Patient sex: M
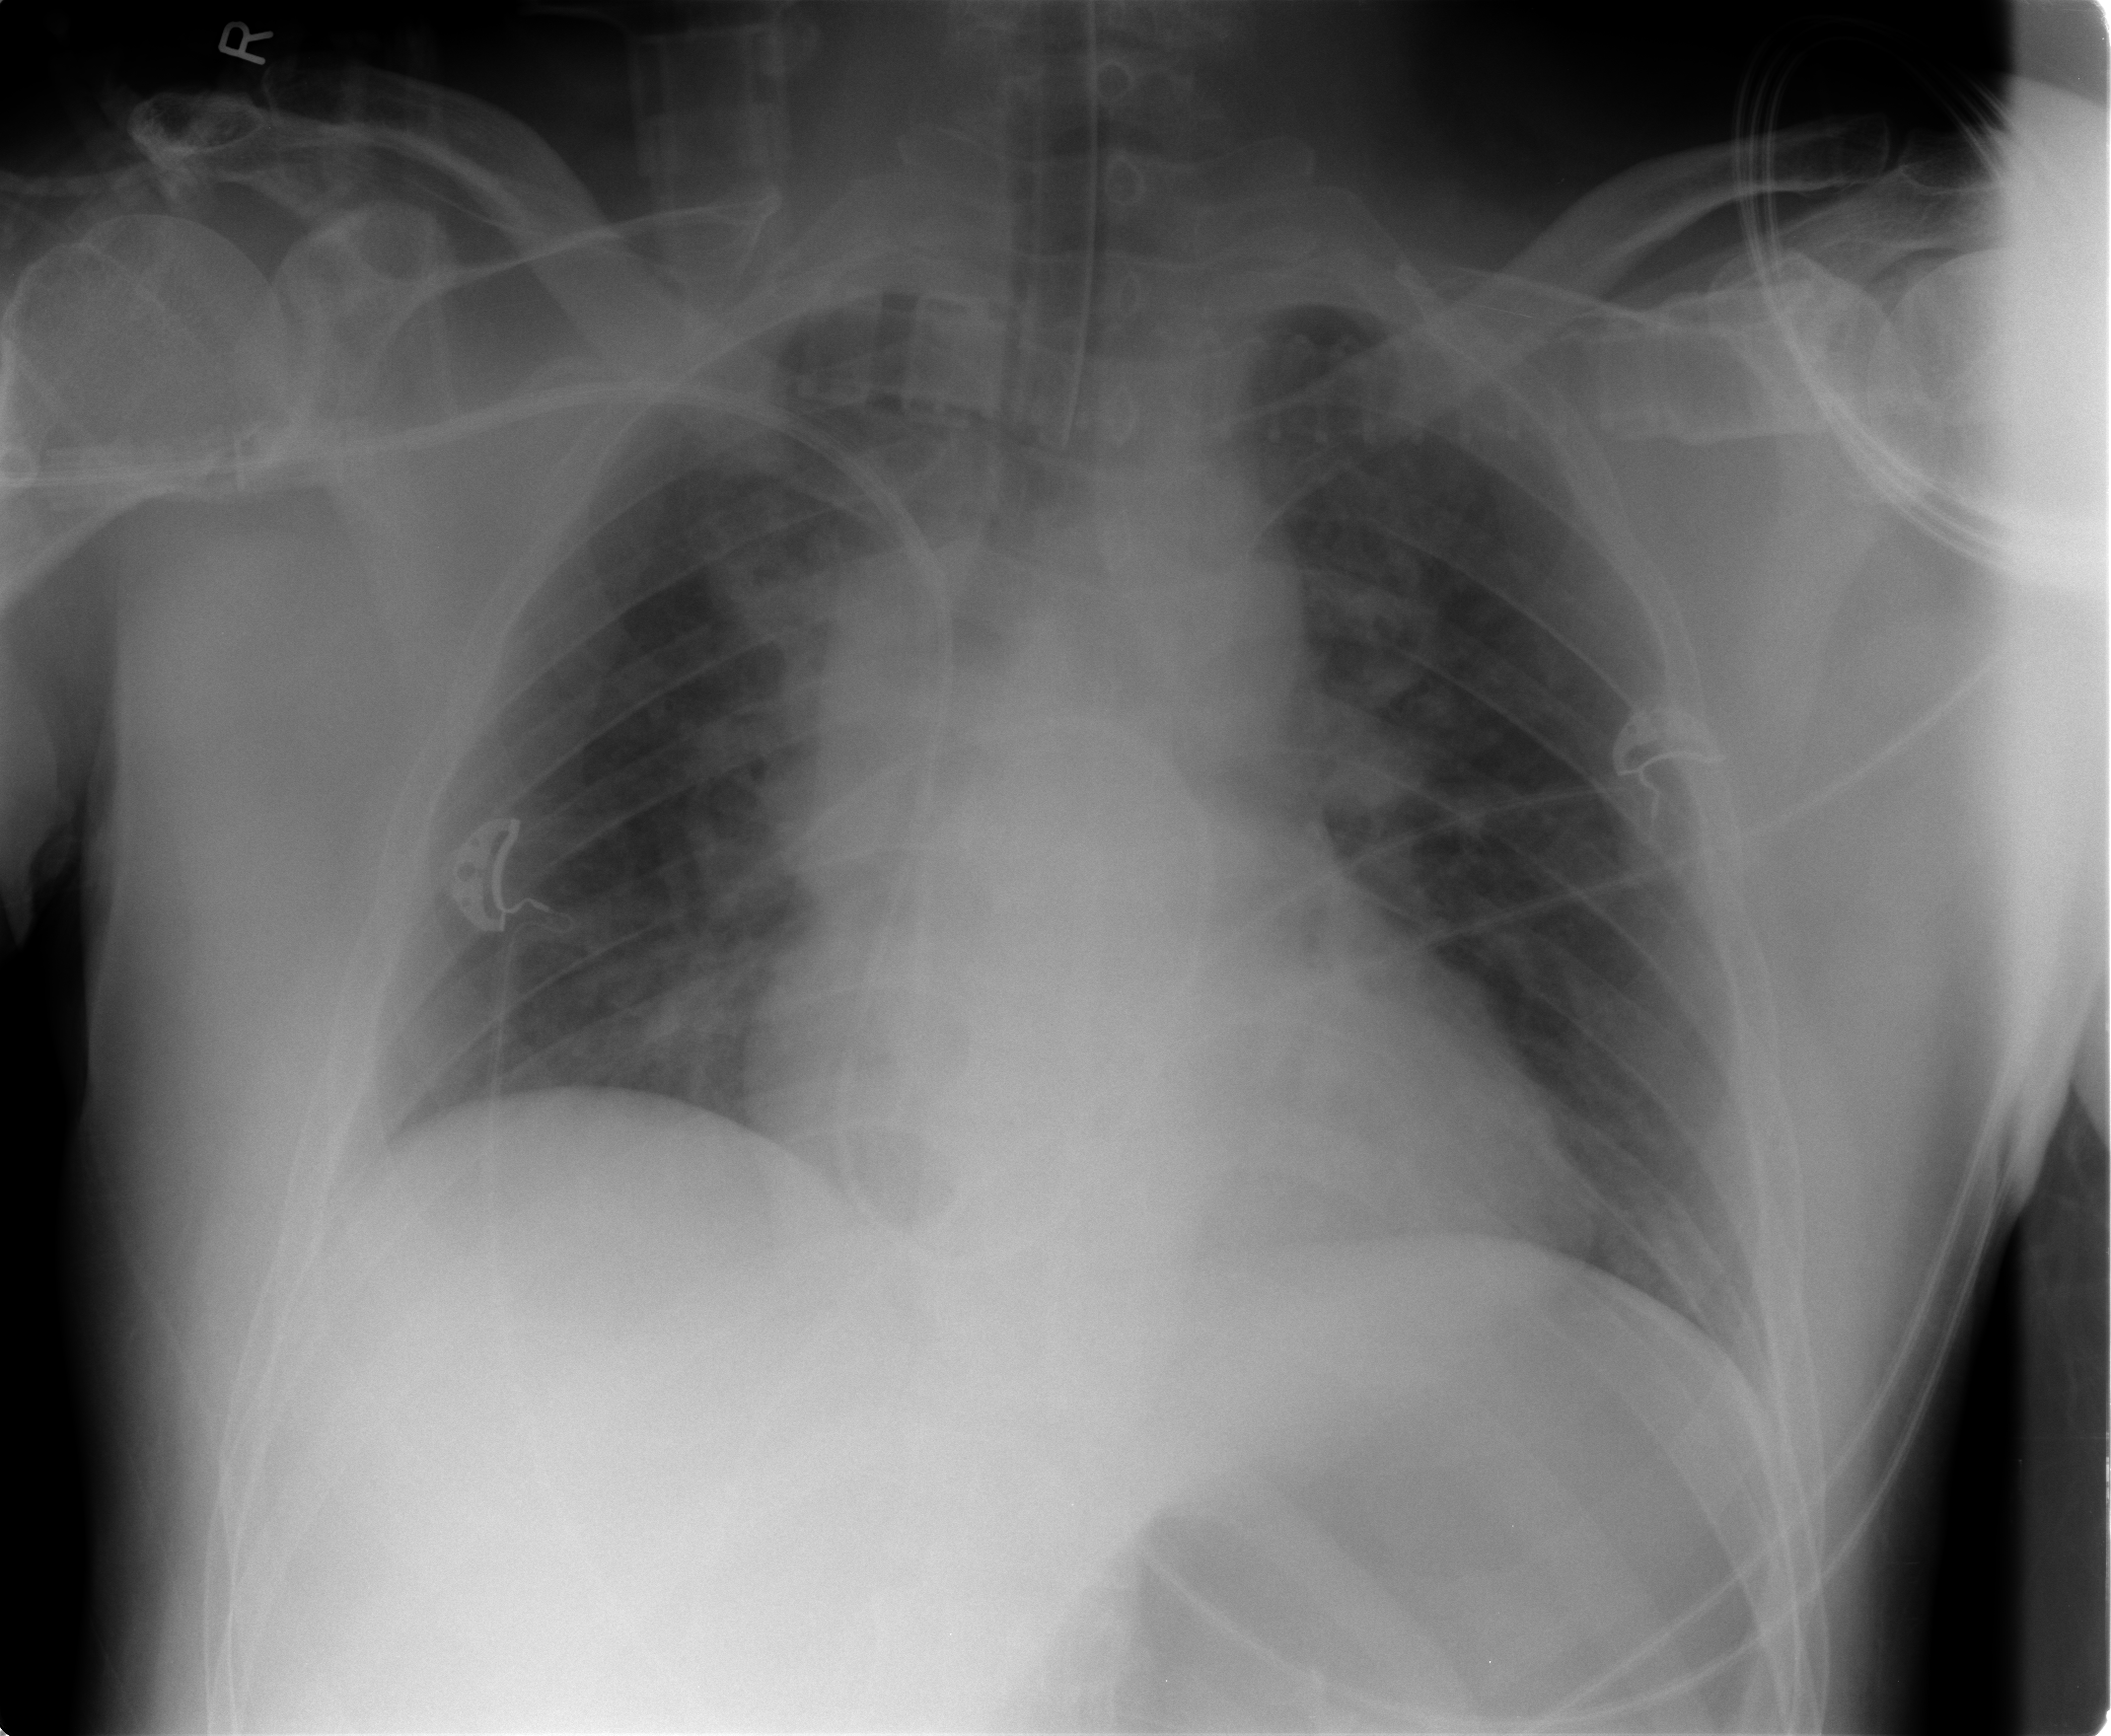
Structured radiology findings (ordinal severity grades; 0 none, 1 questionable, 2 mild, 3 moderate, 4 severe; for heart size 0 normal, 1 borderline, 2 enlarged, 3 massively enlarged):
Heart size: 1
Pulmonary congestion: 2
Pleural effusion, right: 0
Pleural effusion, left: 0
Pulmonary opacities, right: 0
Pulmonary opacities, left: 0
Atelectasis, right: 0
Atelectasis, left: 0